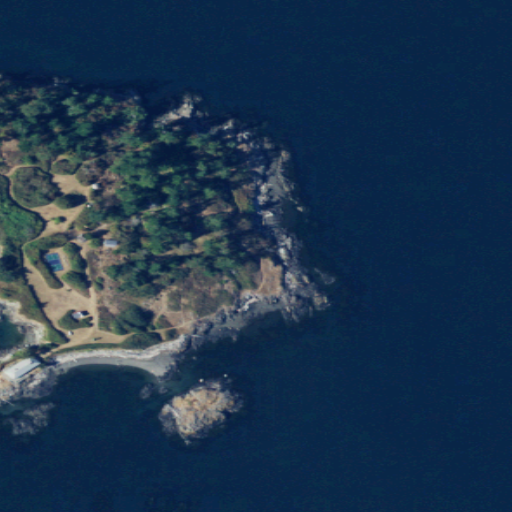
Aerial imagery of island in Washington named Dinner Island containing open water, grassland, herbaceous wetlands, evergreen forest, shrub, low intensity development, medium intensity development, and open development